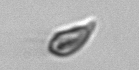
Label: Cryptophyta